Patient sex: F
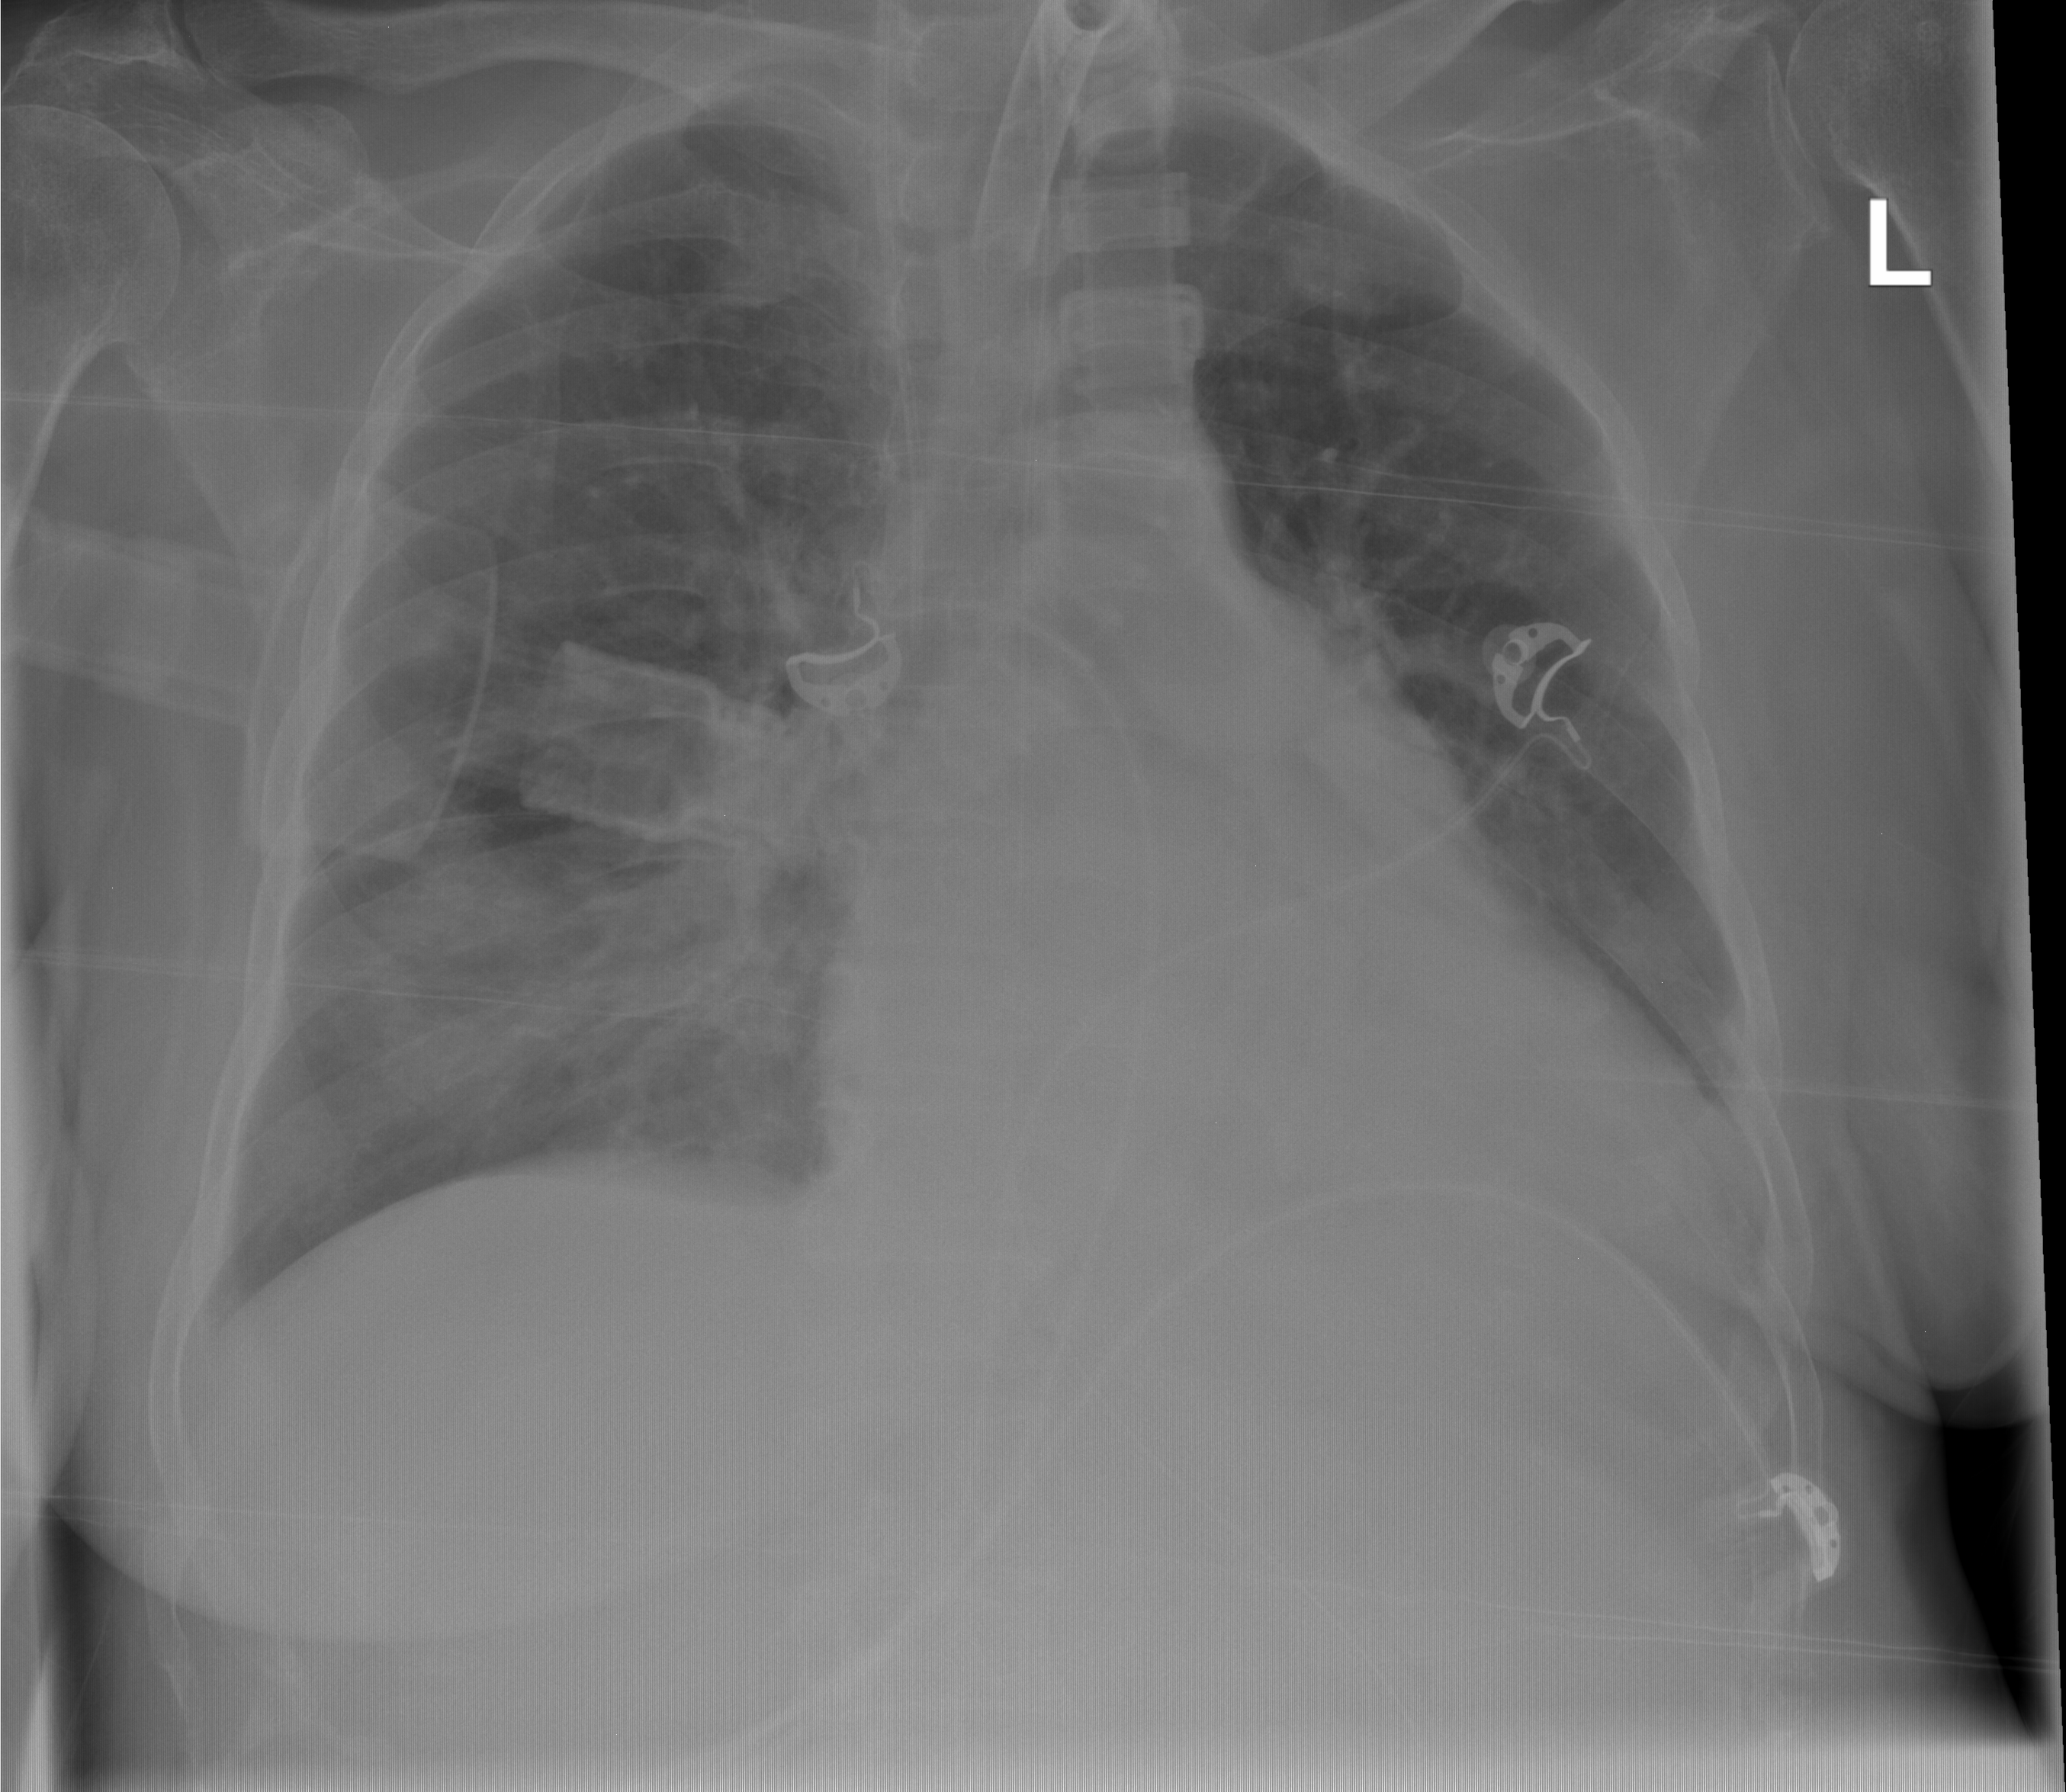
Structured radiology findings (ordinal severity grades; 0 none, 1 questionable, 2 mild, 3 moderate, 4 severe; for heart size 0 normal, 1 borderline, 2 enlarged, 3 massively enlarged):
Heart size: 2
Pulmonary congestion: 2
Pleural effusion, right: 0
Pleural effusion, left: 1
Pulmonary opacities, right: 3
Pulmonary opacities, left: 2
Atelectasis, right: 0
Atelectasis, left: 0